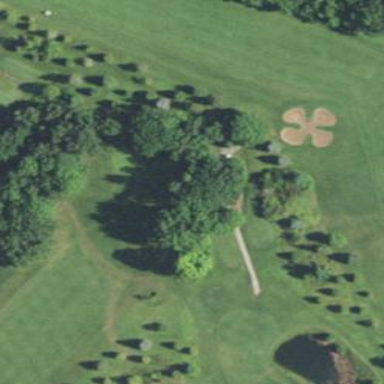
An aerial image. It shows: Grassy area designated as golf fairway.